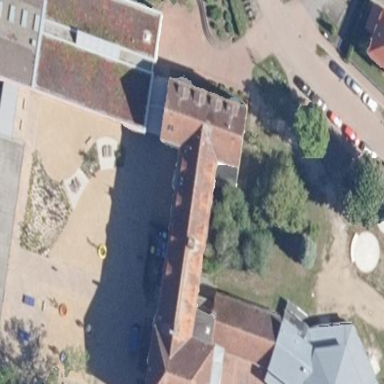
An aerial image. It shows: School.